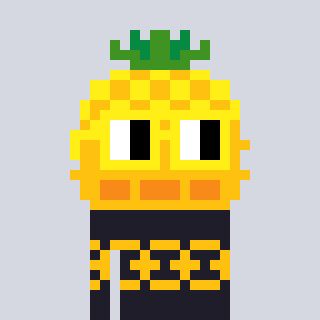
a pixel art character with square yellow glasses, a pineapple-shaped head and a grayscale-colored body on a cool background